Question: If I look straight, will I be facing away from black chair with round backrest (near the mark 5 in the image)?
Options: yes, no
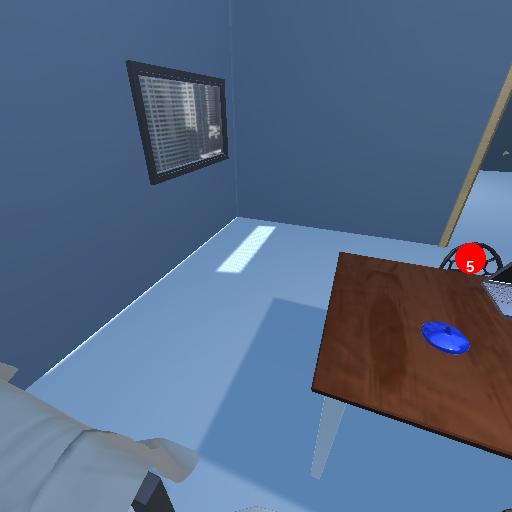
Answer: yes